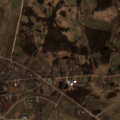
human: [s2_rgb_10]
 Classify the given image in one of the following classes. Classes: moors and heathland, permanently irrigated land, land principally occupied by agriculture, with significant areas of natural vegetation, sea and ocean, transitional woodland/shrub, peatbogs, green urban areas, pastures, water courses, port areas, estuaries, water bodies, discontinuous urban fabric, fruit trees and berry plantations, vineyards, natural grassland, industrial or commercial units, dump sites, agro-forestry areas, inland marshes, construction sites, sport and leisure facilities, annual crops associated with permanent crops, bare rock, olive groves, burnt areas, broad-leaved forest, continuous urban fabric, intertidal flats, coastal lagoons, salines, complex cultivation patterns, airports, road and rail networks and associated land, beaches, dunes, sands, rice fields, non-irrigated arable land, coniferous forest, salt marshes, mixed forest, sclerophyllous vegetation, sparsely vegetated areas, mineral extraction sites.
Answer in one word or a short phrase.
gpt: discontinuous urban fabric, pastures, complex cultivation patterns, land principally occupied by agriculture, with significant areas of natural vegetation, broad-leaved forest, transitional woodland/shrub